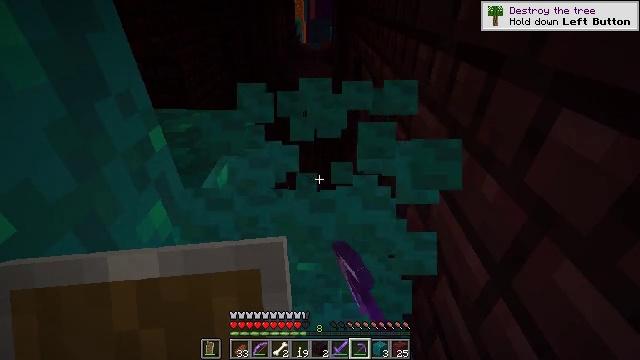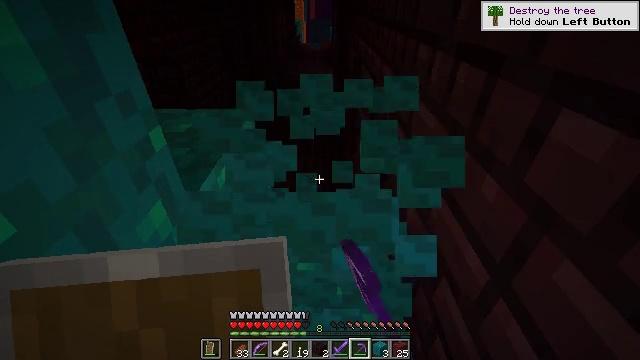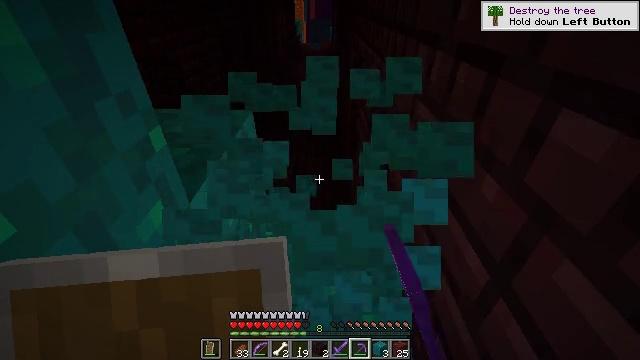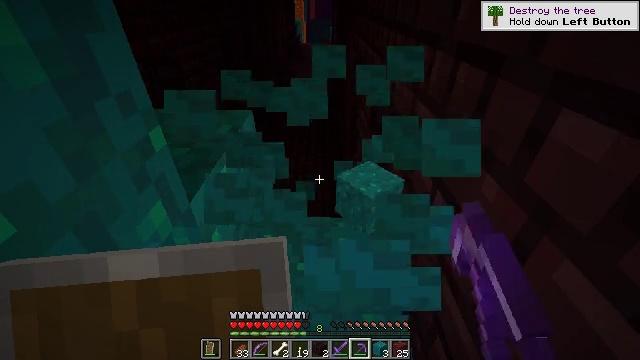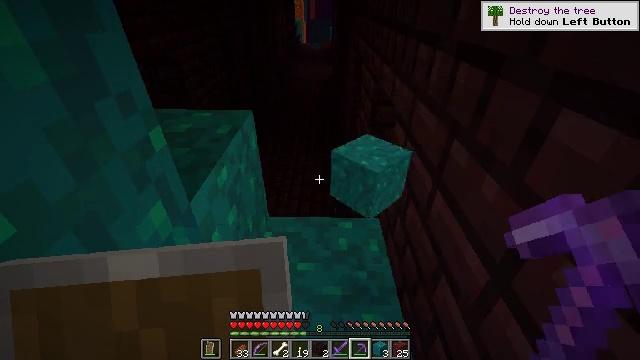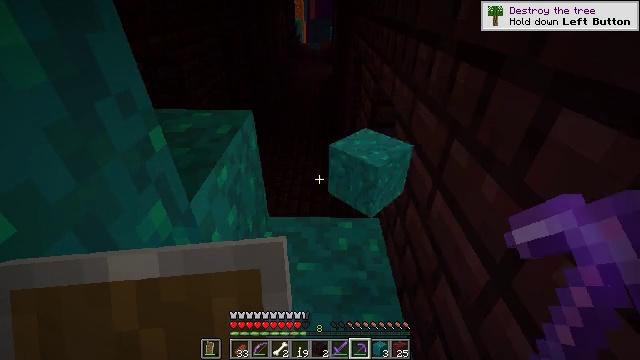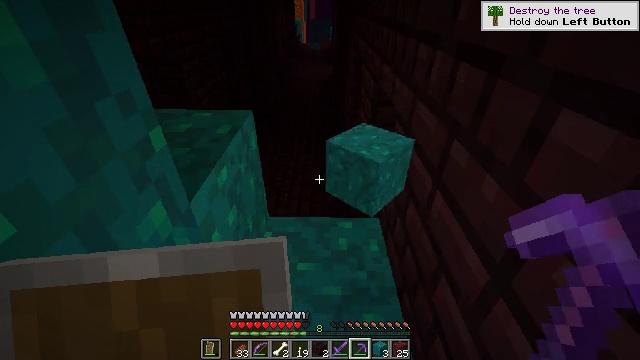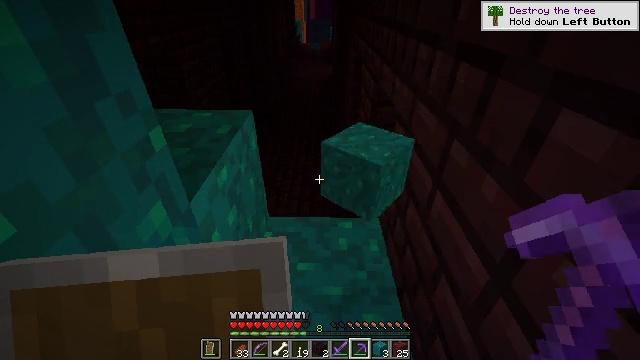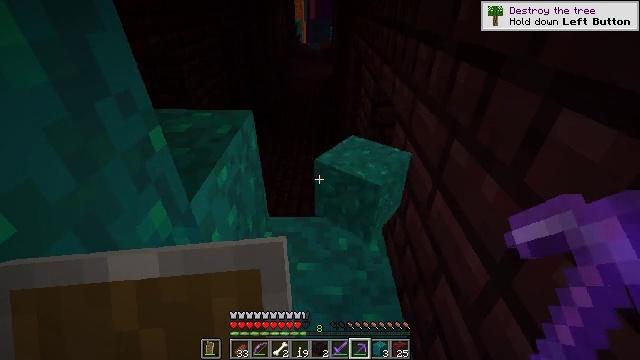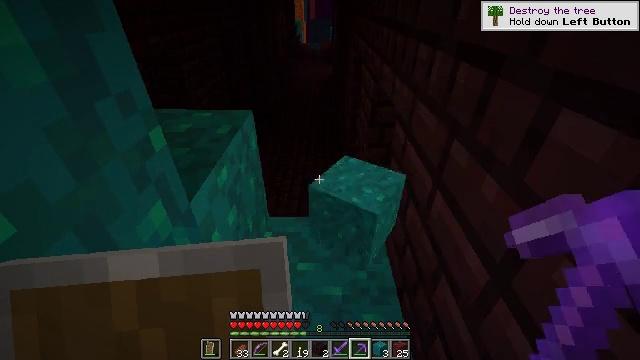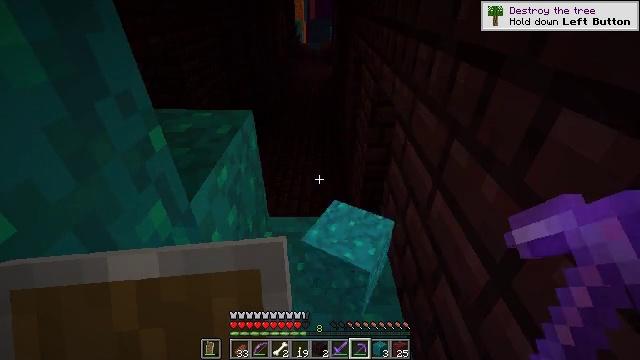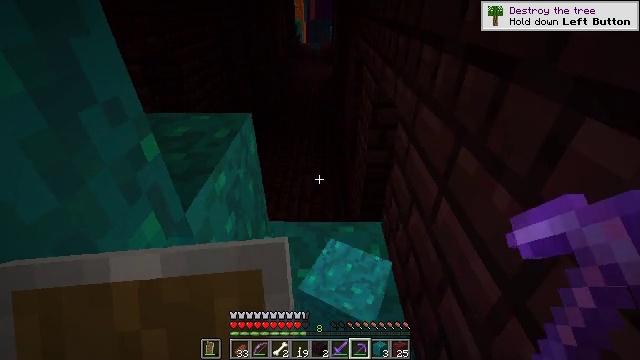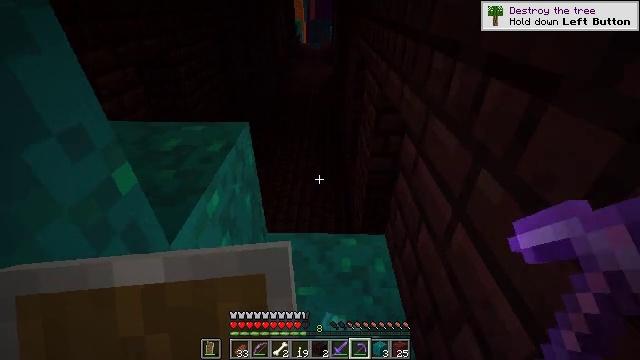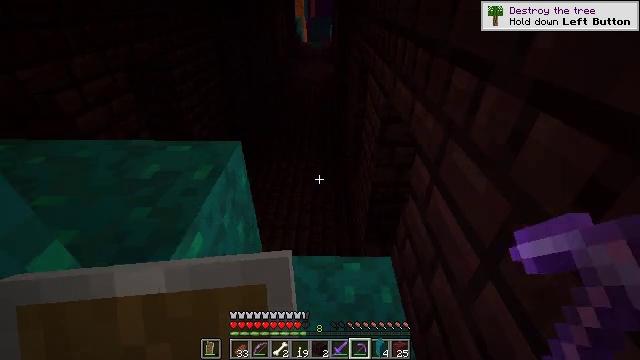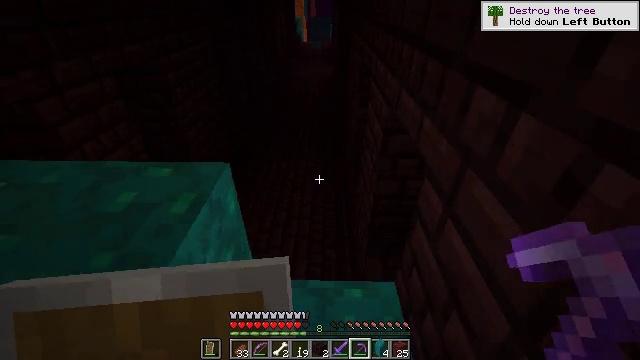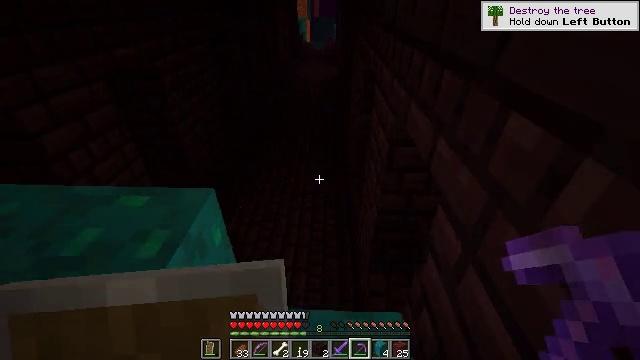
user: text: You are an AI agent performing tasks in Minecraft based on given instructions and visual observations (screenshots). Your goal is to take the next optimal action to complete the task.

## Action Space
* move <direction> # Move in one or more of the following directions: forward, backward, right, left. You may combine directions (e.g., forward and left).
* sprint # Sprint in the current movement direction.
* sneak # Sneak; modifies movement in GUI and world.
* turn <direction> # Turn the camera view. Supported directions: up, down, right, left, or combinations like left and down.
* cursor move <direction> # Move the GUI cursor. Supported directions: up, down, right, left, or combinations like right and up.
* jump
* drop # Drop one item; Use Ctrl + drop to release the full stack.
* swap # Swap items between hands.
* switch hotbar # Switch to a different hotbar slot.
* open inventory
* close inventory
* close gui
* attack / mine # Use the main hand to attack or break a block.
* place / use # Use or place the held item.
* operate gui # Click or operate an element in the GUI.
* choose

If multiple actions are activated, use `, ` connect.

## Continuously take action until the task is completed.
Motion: motion action
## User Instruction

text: Collect warped wart block.
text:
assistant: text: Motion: attack / mine
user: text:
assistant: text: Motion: attack / mine
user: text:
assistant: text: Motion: attack / mine
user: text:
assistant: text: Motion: attack / mine
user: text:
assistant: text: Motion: attack / mine
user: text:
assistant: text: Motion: attack / mine
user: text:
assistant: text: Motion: attack / mine
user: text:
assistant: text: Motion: attack / mine
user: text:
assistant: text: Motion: no_op
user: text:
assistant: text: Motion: no_op
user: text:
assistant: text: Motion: move forward
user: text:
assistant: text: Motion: move forward
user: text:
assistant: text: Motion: move forward
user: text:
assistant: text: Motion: move forward
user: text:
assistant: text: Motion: move forward
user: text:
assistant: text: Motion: move forward, turn left
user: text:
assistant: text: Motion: move forward, turn left
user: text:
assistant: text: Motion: turn left
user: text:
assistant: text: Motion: turn left and down
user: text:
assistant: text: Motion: turn left and down
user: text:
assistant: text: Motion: no_op
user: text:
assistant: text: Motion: no_op
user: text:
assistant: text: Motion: turn left and down
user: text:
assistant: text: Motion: turn left and down
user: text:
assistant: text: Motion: turn left and down
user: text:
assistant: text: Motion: turn left and down
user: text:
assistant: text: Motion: turn left and down
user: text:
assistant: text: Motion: turn left and down
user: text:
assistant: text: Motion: attack / mine
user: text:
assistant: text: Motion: attack / mine